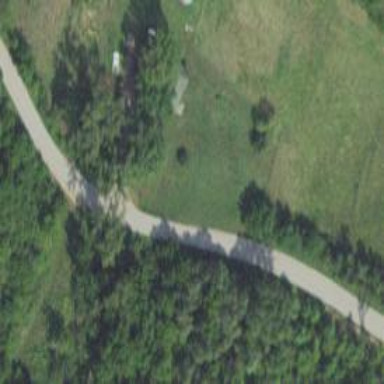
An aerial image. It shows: Unclassified road.